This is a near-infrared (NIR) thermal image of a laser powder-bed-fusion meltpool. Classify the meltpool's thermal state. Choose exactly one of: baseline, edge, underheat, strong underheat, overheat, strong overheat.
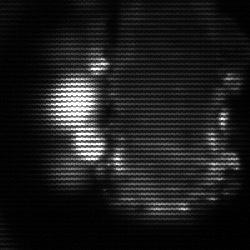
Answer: strong underheat